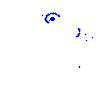
Particle: pion